(2024·上海徐汇·二模) 如图所示，已知$\triangle ABC$满足$BC=8$，$AC=3AB$，$P$为$\triangle ABC$所在平面内一点，定义点集$D = \left\{P \mid \overrightarrow{AP} = 3\lambda\overrightarrow{AB} + \frac{1-\lambda}{3}\overrightarrow{AC},\ \lambda \in \mathbb{R}\right\}$。若存在点$P_0 \in D$，使得对任意$P \in D$，满足$|\overrightarrow{AP}| \ge |\overrightarrow{AP_0}|$恒成立，则$|\overrightarrow{AP_0}|$的最大值为$\boldsymbol{  }$。

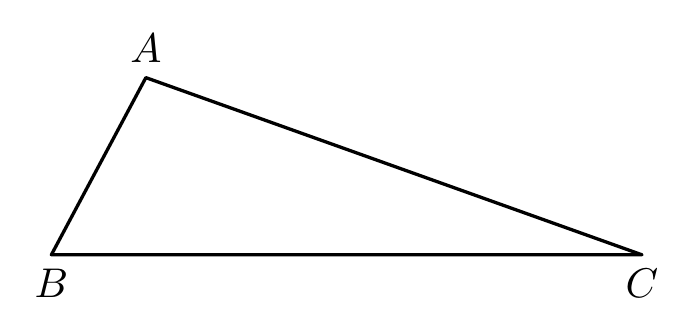
【解答】
\textbf{【答案】}
\textbf{【答案】} $\boldsymbol{3}$

\vspace{1em}
\textbf{【分析】}
延长$AB$到$M$满足$\overrightarrow{AM} = 3\overrightarrow{AB}$，取$AC$的靠近$A$的三等分点$N$，连接$MN$，由向量共线定理得$P,M,N$三点共线，从而$|AP_0|$表示$\triangle AMN$的边$MN$上的高，利用正弦定理求得$\triangle AMN$的面积的最大值，从而可得结论。

\vspace{1em}
\textbf{【详解】}
延长$AB$到$M$满足$\overrightarrow{AM} = 3\overrightarrow{AB}$，取$AC$的靠近$A$的三等分点$N$，连接$MN$，如图，

\[
\overrightarrow{AP} = 3\lambda\overrightarrow{AB} + \frac{1-\lambda}{3}\overrightarrow{AC} = \lambda \cdot 3\overrightarrow{AB} + (1-\lambda)\frac{\overrightarrow{AC}}{3} = \lambda\overrightarrow{AM} + (1-\lambda)\overrightarrow{AN},
\]

所以$P,M,N$三点共线。

又存在点$P_0 \in D$，使得对任意$P \in D$，满足$|\overrightarrow{AP}| \ge |\overrightarrow{AP_0}|$恒成立，则$AP_0$的长表示$A$到直线$MN$的距离，即$\triangle AMN$的边$MN$上的高，设$|AP_0| = h$。

由$|AC| = 3|AB|$得$|AC| = |AM|$，$|AB| = |AN|$，$\angle A$公用，因此$\triangle ABC \cong \triangle ANM$，
所以$|MN| = |BC| = 8$。

$\triangle AMN$中，设$\angle ANM = \theta$，由正弦定理得
\[
\frac{|AM|}{\sin\theta} = \frac{|AN|}{\sin M} = \frac{|MN|}{\sin A},
\]
$\angle MAN$记为角$A$，

所以$\sin\theta = 3\sin M$，$|AM| = \frac{8\sin\theta}{\sin A}$，$|AN| = \frac{8\sin M}{\sin A}$，

所以

\begin{align*}
S_{\triangle ABC} &= S_{\triangle AMN} = \frac{1}{2}|AM||AN|\sin A \\
&= \frac{32\sin\theta \sin M}{\sin A} = \frac{96\sin^2 M}{\sin(M+\theta)} \\
&= \frac{96\sin^2 M}{\sin M\cos\theta + \cos M\sin\theta} = \frac{96\sin^2 M}{\sin M\cos\theta + 3\cos M\sin M} \\
&= \frac{96\sin M}{\cos\theta + 3\cos M}.
\end{align*}

若$\theta$不是钝角，则
\[
S_{\triangle ABC} = \frac{96\sin M}{\sqrt{1-\sin^2\theta} + 3\sqrt{1-\sin^2 M}} = \frac{96\sin M}{\sqrt{1-9\sin^2 M} + \sqrt{9-9\sin^2 M}},
\]
又$\sin\theta = 3\sin M \le 1$，所以$\sin M \le \frac{1}{3}$，即$0 < \sin M \le \frac{1}{3}$，

所以
\[
S_{\triangle ABC} = \frac{96}{\sqrt{\frac{1}{\sin^2 M} - 9} + 3\sqrt{\frac{1}{\sin^2 M} - 1}}.
\]

设 $t = \frac{1}{\sin^2 M}$，则 $t \ge 9$，
\[
S_{\triangle ABC} = \frac{96}{\sqrt{t-9} + 3\sqrt{t-1}},
\]
它是减函数，

所以当 $t = 9$ 时，$(S_{\triangle ABC})_{\max} = 8\sqrt{2}$。

若 $\theta$ 是钝角，则

\begin{align*}
S_{\triangle ABC} &= \frac{96\sin M}{3\sqrt{1-\sin^2 M} - \sqrt{1-\sin^2 \theta}} \\
&= \frac{96\sin M}{\sqrt{9-9\sin^2 M} - \sqrt{1-9\sin^2 M}} \\
&= \frac{96}{3\sqrt{\frac{1}{\sin^2 M} - 1} - \sqrt{\frac{1}{\sin^2 M} - 9}}.
\end{align*}

设 $t = \frac{1}{\sin^2 M}$，则 $t \ge 9$，
\[
S_{\triangle ABC} = \frac{96}{3\sqrt{t-1} - \sqrt{t-9}}.
\]

令 $f(t) = 3\sqrt{t-1} - \sqrt{t-9}$，则
\[
f'(t) = \frac{3}{2\sqrt{t-1}} - \frac{1}{2\sqrt{t-9}} = \frac{3\sqrt{t-9} - \sqrt{t-1}}{2\sqrt{(t-1)(t-9)}},
\]
\[
f'(t) = 0 \implies t = 10.
\]

 $9 \le t < 10$ 时，$f'(t) < 0$，$f(t)$ 递减；当 $t > 10$ 时，$f'(t) > 0$，$f(t)$ 递增。

所以 $t = 10$ 时，$f(t)_{\min} = 8$，$(S_{\triangle ABC}) = 12$。

综上，$(S_{\triangle ABC}) = 12$，

此时
\[
h_{\max} = \frac{2S_{\triangle AMN}}{|MN|} = 3.
\]

故答案为：$\boldsymbol{3}$。

【点睛】方法点睛：本题考查向量的线性运算，考查三角形的面积，解题方法其一就是根据向量共线定理得出$P$点在一条直线上，问题转化为求三角形高的最大值，从而求三角形面积的最大值，解题方法其二是利用正弦定理求三角形的面积，本题中注意在用平方关系转化时，需要根据$\angle ANM$是否为钝角分类讨论，才能正确求解（本题用海伦公式求三角形的面积方法较简便）。
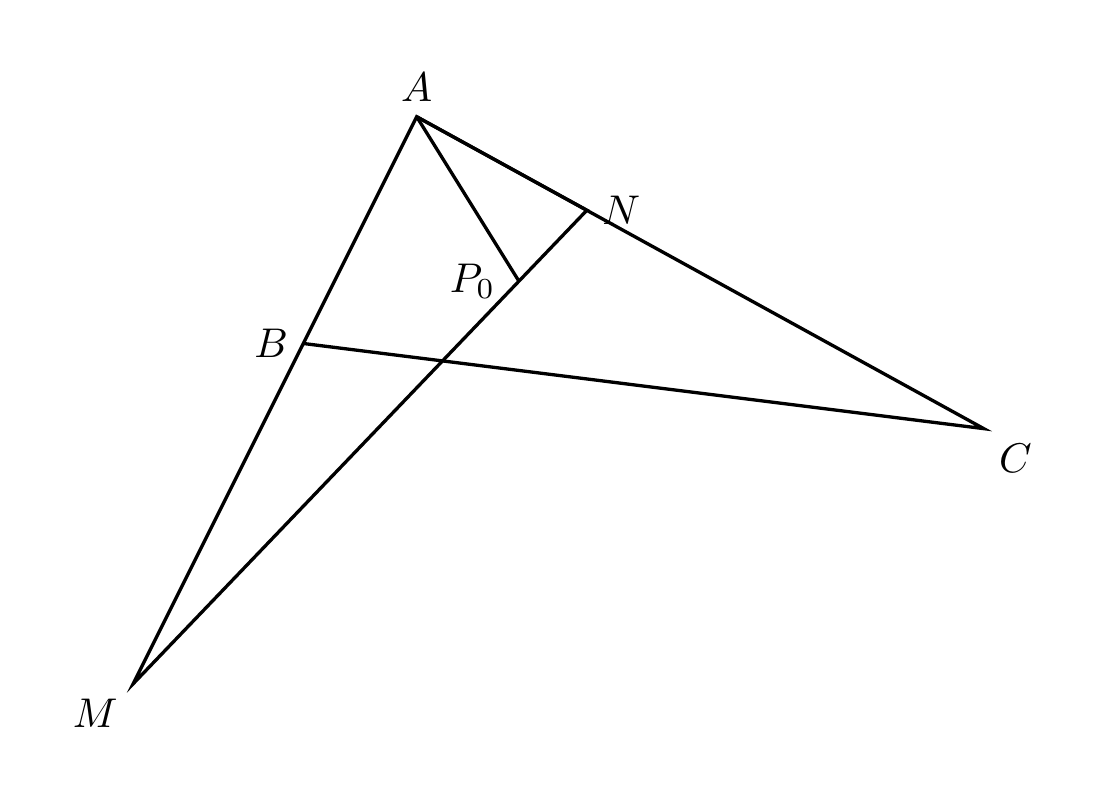